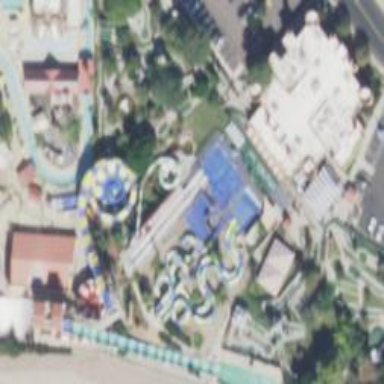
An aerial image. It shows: Water slide attraction.